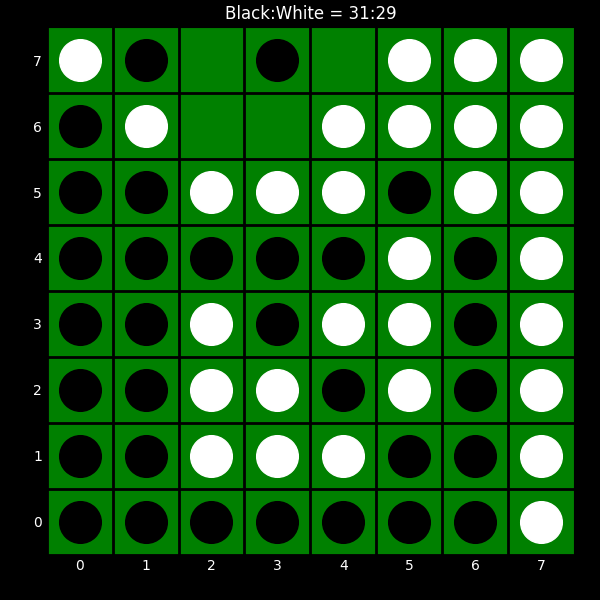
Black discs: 31
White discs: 29